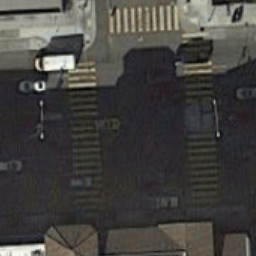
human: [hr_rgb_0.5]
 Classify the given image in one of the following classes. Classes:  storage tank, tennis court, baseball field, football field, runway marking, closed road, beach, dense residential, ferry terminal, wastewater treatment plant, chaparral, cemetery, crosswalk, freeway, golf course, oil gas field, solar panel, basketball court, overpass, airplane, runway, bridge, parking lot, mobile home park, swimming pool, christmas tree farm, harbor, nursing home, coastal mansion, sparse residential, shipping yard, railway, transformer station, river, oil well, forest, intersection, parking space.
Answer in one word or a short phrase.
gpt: crosswalk